Question: I thought I knew how to declare javascript arrays but in this script I am getting an infinite loop of 'undefined' elements in the array.
I declare three arrays of numbers, two of which have multiple values and one which has a single value.
I have a switch statement that assigns one of the three arrays to a new variable name 'cluster_array'
When I run a 'for' loop through 'cluster_array', I get an infinite loop and every element if 'undefined'
What am I missing?
'''
<script type="text/javascript">
var ga_west_cluster = new Array(10,11,12,14,74,75,76,77,78,79,80,81,82,83,85,86,87,88,89,90,91,92,295,296);
// original bad array
var ga_east_cluster = new Array(84);
// added an extra (dummy) value and it works fine
var ga_east_cluster = new Array(1,84);
var sc_cluster = new Array(93,94,95,96,97,98,99,100,101,102,103);
</script>
'''
Here is the 'alert' text:
'''
var test_message = "cluster data
";
for(var k=0;k<cluster_array.length;k++)
test_message += "value: "+cluster_array[k]+"
";
'''

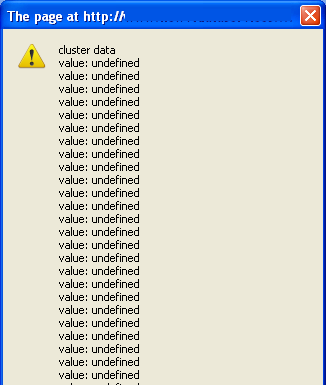
Answer: Don't initialize arrays like that. Always do this instead:
'''
var myarray = [value, value, value, ... ];
'''
The "Array()" constructor is terribly designed. The single-argument form, when the argument is a number, is interpreted as a request to "initialize" an array with that many "empty" values. It's a pointless thing to do, so in general you're much better off using the array constant notation (as in my example above).
It doesn't seem to happen anymore in modern browsers, but I'd swear that there was a time that at least some browsers would actually allocate memory for the single-argument constructor, which was not really useful but dangerous to code that might accidentally pass in a single very large number.